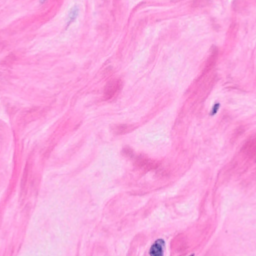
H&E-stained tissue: Breast